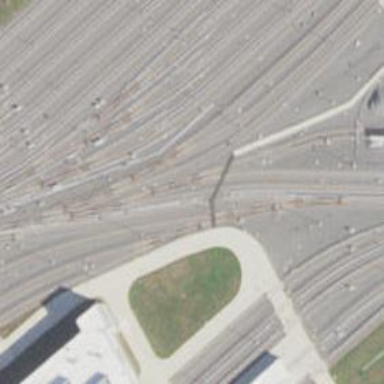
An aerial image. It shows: Electrified rail service yard.